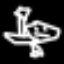
Label: frog